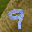
Label: 9